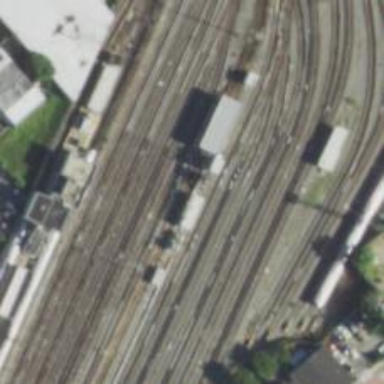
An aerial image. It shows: Railway service station.